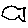
Label: fish